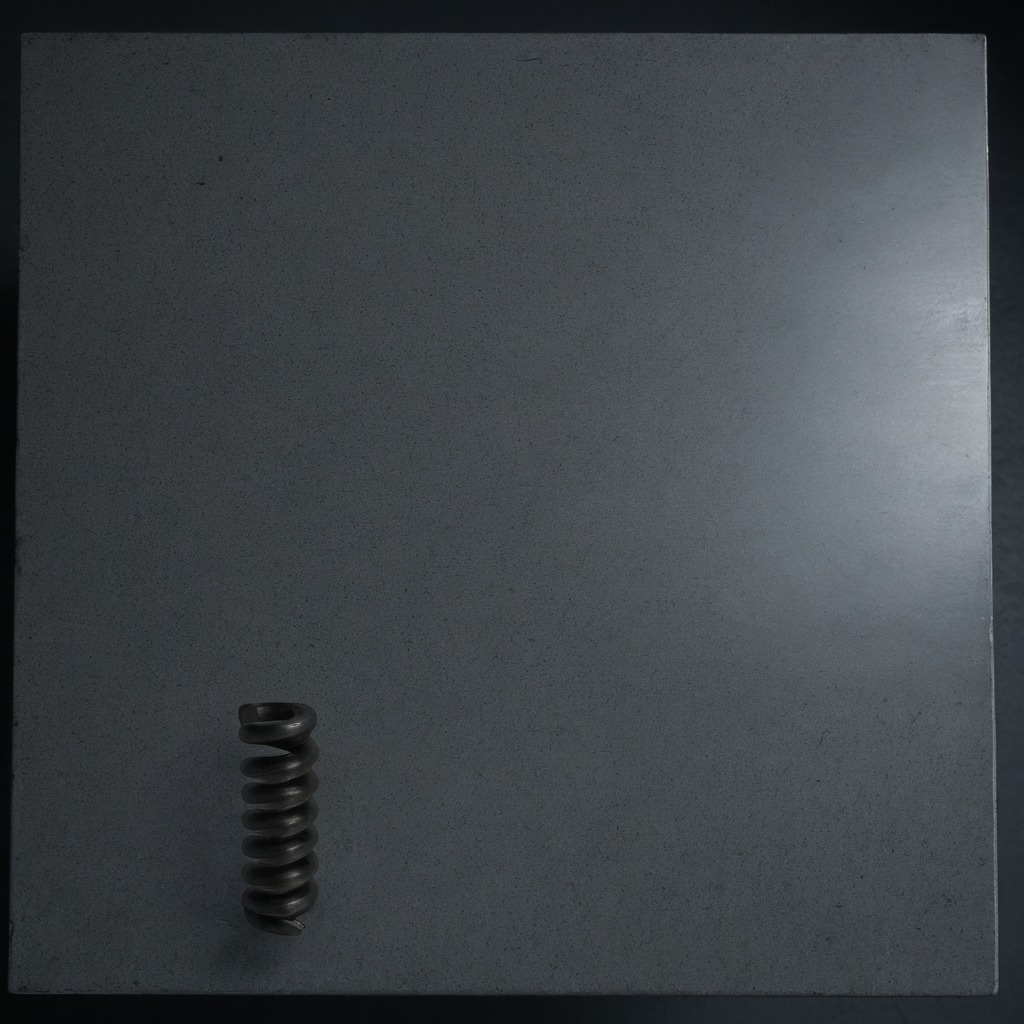
A coiled metal spring is lying on the granite table.